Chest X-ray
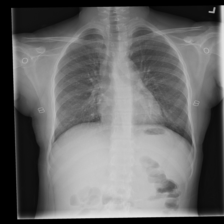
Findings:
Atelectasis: negative
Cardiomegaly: negative
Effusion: negative
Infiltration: negative
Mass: negative
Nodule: negative
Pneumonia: negative
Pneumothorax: negative
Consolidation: negative
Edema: negative
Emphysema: negative
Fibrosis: negative
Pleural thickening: negative
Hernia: negative